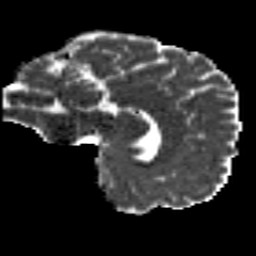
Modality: MD
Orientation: sagittal
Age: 28
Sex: male
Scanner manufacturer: siemens
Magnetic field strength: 3 T
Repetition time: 8.8 s
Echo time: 0.085 s